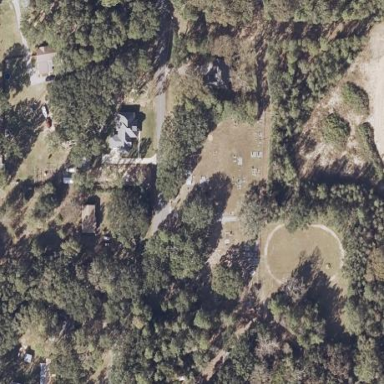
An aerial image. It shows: Cemetery.